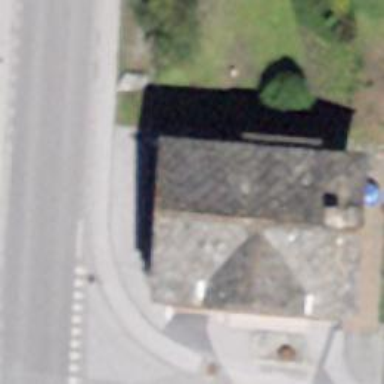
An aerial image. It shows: Cafe.